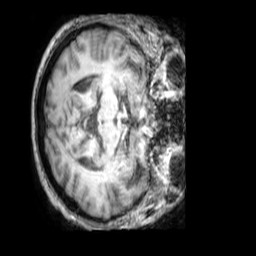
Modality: T1w
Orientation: axial
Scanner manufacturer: philips
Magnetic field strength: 3 T
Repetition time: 0.009886 s
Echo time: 0.004605 s